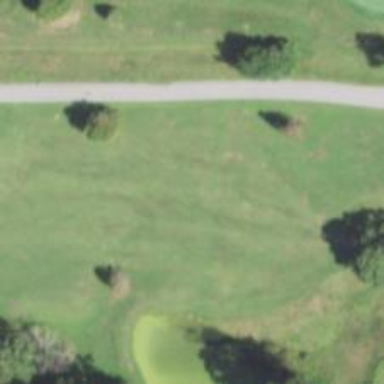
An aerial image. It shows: View of golf hole.